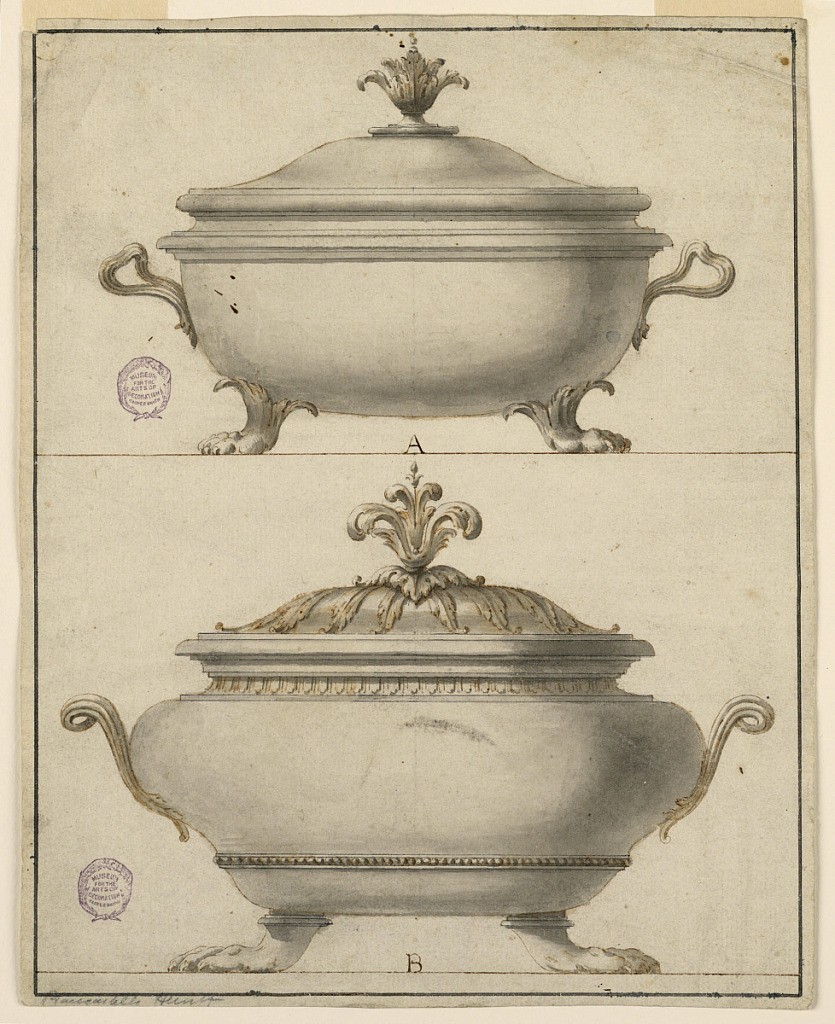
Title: Two Tureens
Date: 1790
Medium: Pen and ink, brush and wash on paper
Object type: Drawing
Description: Page divided horizontally with two tureens, labeled A and B. Both tureens have claw feet, scrolling handles and acanthus finial. Lower example has two decorative bands on body.